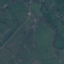
Label: Pasture